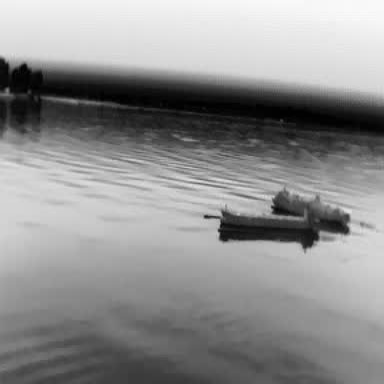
There is a liner in the infrared image.